Question: On the page I have img declaration:
'''
<img src="" alt="" itemid="7" />
'''
I want to bind this image with appropriate source url. This url I need to fetch from external service:
'''
$(document).ready(function () {
var id = $(img).attr('itemid');
getImageUrl(id); // fetch the image source url, takes about 5 seconds
});
function getImageUrl(id) {
$.ajax({
url: 'http://images.service.svc/get?id=' + id,
type: 'GET',
dataType: 'json',
contentType: 'application/json; charset=utf-8',
success:
/* after about 5 seconds */
function (result) {
var imageUrl = result.ImageUrl;
image.attr('src', imageUrl);
}
});
}
'''
Meantime, in IE I get error image

How to show the image after source url is binded to image, next it is downloaded by the browser and finally ready to display ?
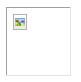
Answer: You could set the image to 'visibility:hidden' in the CSS, then in your JavaScript, after the attribute is finished, set the CSS to 'visibility:visible'
'''
image.css('visibility','visible');
'''